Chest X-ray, PA view. Patient: 55 years old, sex M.
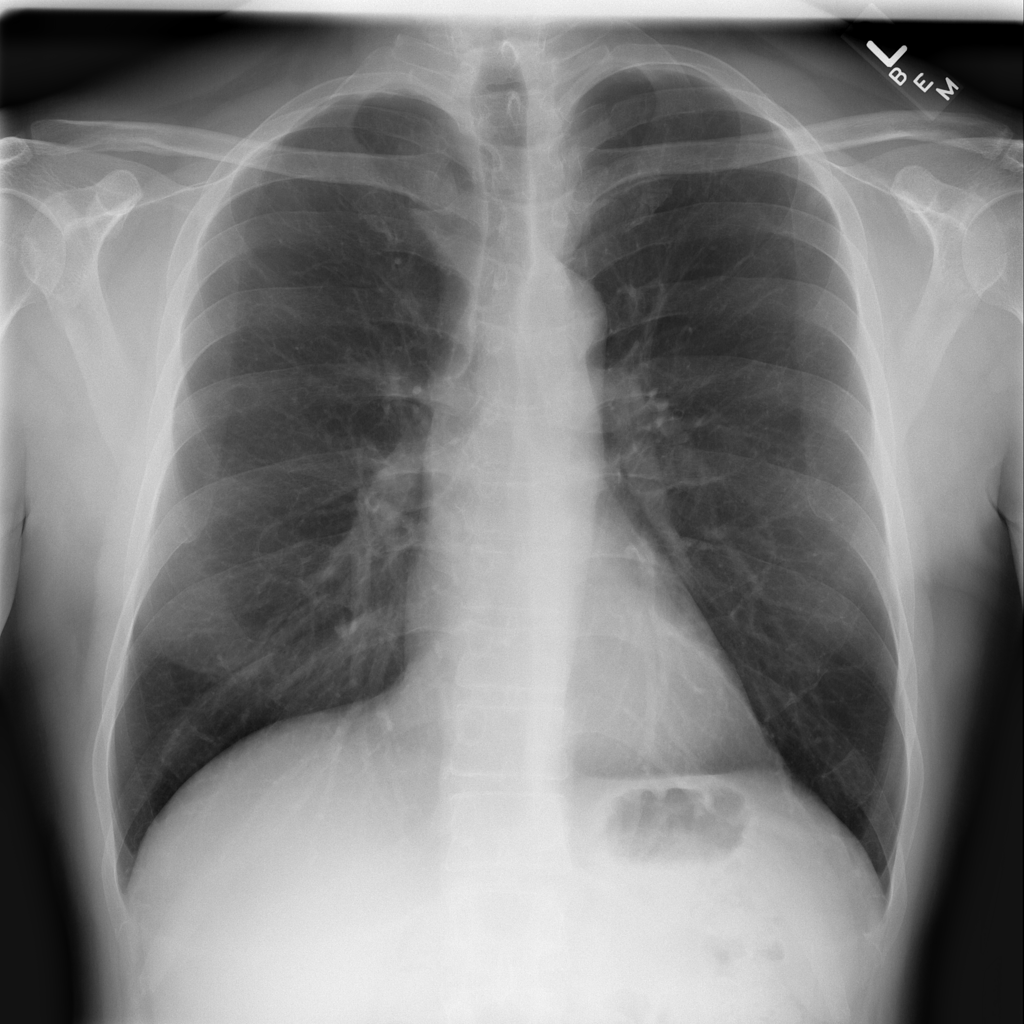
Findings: No Finding